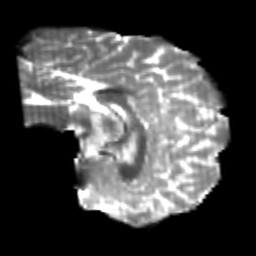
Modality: T2w
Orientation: sagittal
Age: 23
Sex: male
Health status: healthy
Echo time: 0.074 s